Question: I have implemented the jQuery plugin Uploadify on a site, and for some reason the uploads themselves are not working as expected. The file input is correctly replaced with the Uploadify markup (including the Flash button), but whenever I select multiple files, nothing happens.
Here's a sample of the jQuery:
'''
<script type="text/javascript">
$(document).ready(function() {
$('.uploadify').uploadify({
'uploader' : 'assets/uploadify/uploadify.swf',
'script' : 'assets/uploadify/uploadify.php',
'cancelImg' : 'assets/uploadify/cancel.png',
'folder' : 'user_images/<?= $dirname ?>',
'auto' : true,
'fileExt' : '*.jpg;*.gif;*.png',
'fileDesc' : 'Image Files (*.JPG, *.GIF, *.PNG)',
'multi' : true,
'removeCompleted' : false,
'queueSizeLimit' : <?= Settings::Get('max_num_profile_images') ?>
});
});
</script>
'''
And a screenshot of the file input:

However, selecting files does not upload them, and no queue is displayed. I have checked that the directory exists (and it does), and that it has relevant permissions (and it does).
Can anyone help? It seems that the problem resides after selecting files. When I pick the files in the file browser and click "select", nothing is added to the queue, and it's not manipulated in any way.
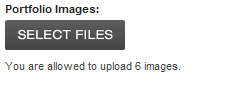
Answer: Put more accurate params ( size limitations etc) and alerts :
(this is my code - revert it to your code) and tell what are the alerts..
'''
$('.file_uploadH').uploadify({
'uploader': '/uploadify/uploadify.swf',
'script': '/Handler/Uploader.ashx?for=CustomizeInfo',
'fileExt': '*.jpg;*.gif;*.png;',
'fileDesc': 'Web Image Files (.JPG, .GIF, .PNG)',
'multi': false,
'queueSizeLimit': 1,
'simUploadLimit': 1,
'sizeLimit': <PHONE>,
'onProgress': function(event, ID, fileObj, data)
{
alert('1');
},
'onAllComplete': function(event, data)
{
alert('2');
},
'onComplete': function(event, ID, fileObj, response, data)
{
alert('3');
},
'onOpen': function(event, ID, fileObj)
{
alert('4');
}
});
'''